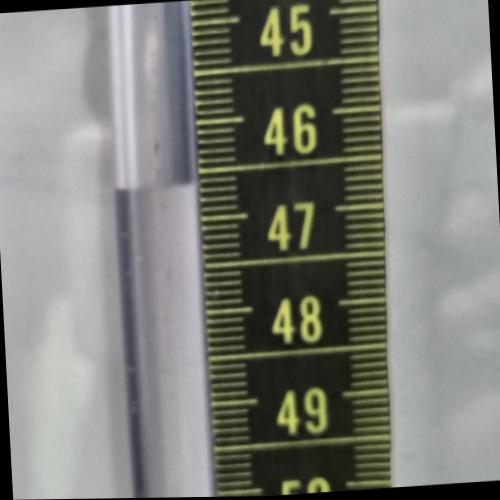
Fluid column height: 46.6 cm